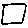
Label: square